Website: lowes
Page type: payment
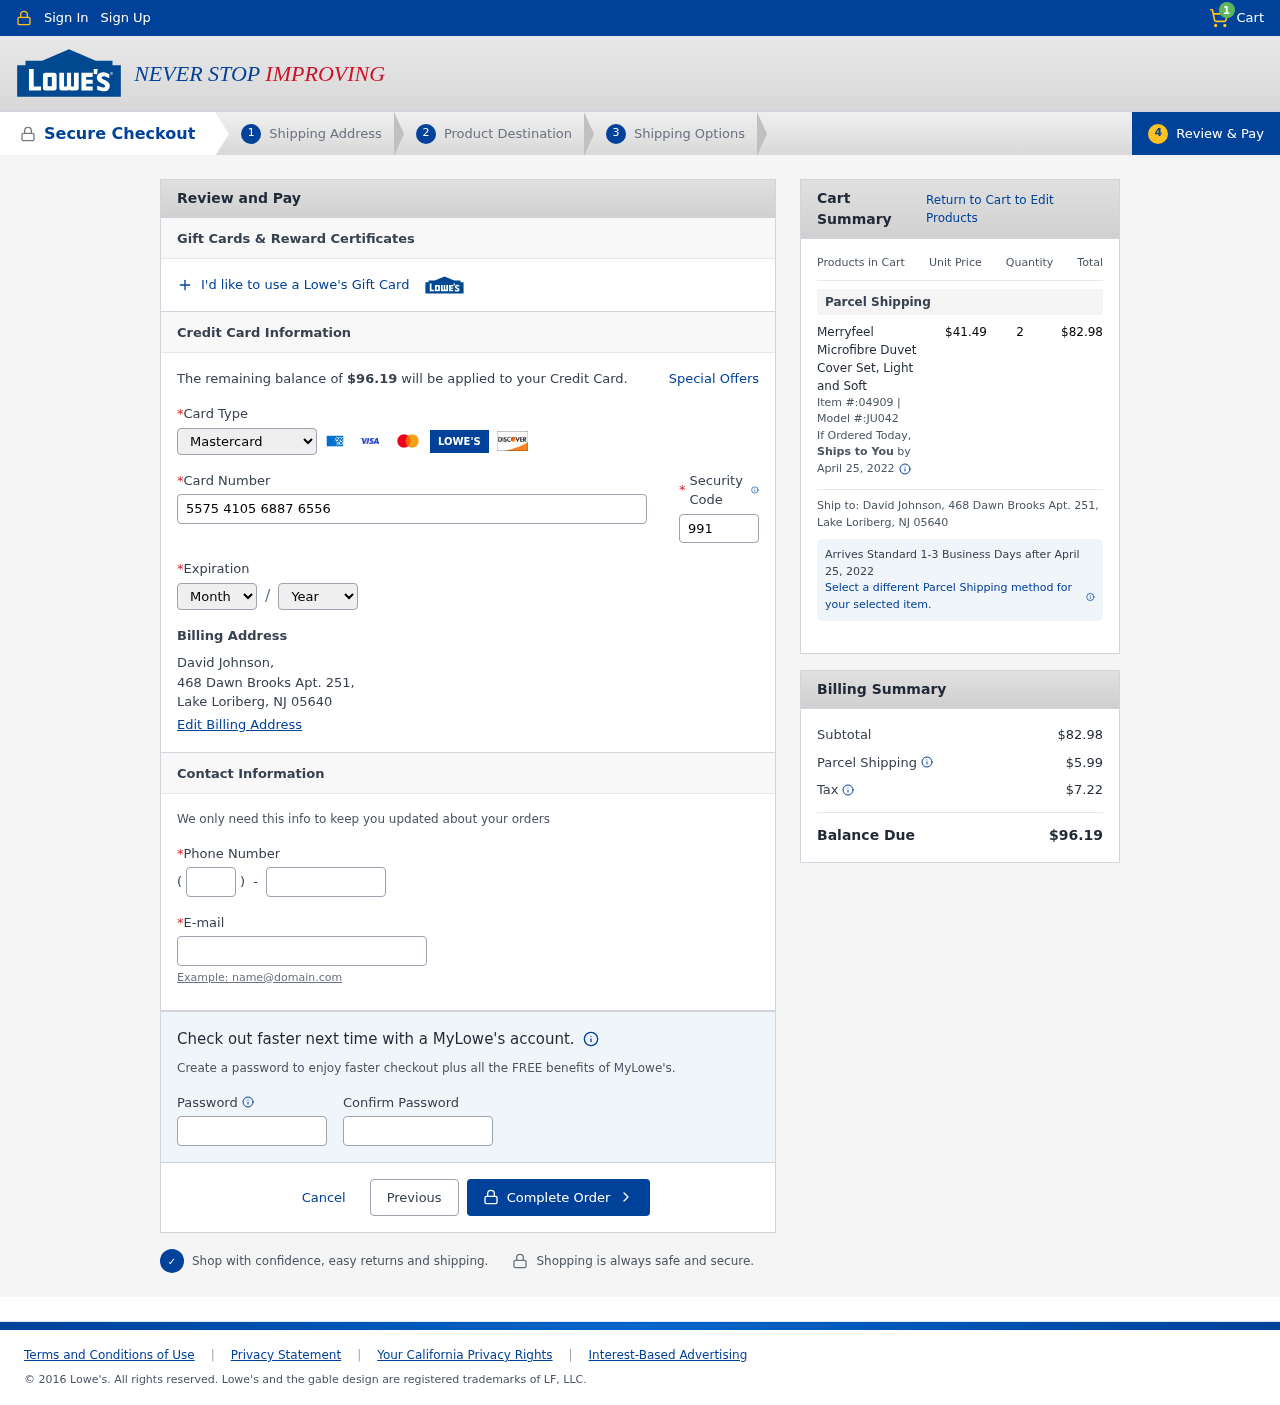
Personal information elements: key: PII_CARD_CVV
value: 991
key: PII_CARD_EXPIRY_MONTH
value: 02
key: PII_CARD_EXPIRY_YEAR
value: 26
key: PII_CARD_NUMBER
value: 5575 4105 6887 6556
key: PII_CARD_TYPE
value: Mastercard
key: PII_CITY_STATE_ZIP
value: Lake Loriberg, NJ 05640
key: PII_EMAIL
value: david.johnson@gmail.com
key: PII_FULLNAME
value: David Johnson,
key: PII_PHONE
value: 8069710513
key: PII_PHONE_AREA
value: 806
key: PII_STREET
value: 468 Dawn Brooks Apt. 251,
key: PII_FULLNAME2
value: David Johnson
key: PII_STREET2
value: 468 Dawn Brooks Apt. 251
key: PII_CITY_STATE_ZIP2
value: Lake Loriberg, NJ 05640
Product elements: key: PRODUCT1_NAME
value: Merryfeel Microfibre Duvet Cover Set, Light and Soft
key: PRODUCT1_PRICE
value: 41.49
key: PRODUCT1_QUANTITY
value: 2
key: PRODUCT1_ITEM
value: Item #:04909
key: PRODUCT1_MODEL
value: Model #:JU042
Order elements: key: ORDER_NUM_ITEMS
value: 1
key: ORDER_TOTAL
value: $96.19
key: ORDER_SHIPPING_DATE
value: April 25, 2022
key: ORDER_SUBTOTAL
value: $82.98
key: ORDER_SHIPPING_DATE2
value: April 25, 2022
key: ORDER_SHIPPING_COST
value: $5.99
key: ORDER_TAX
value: $7.22